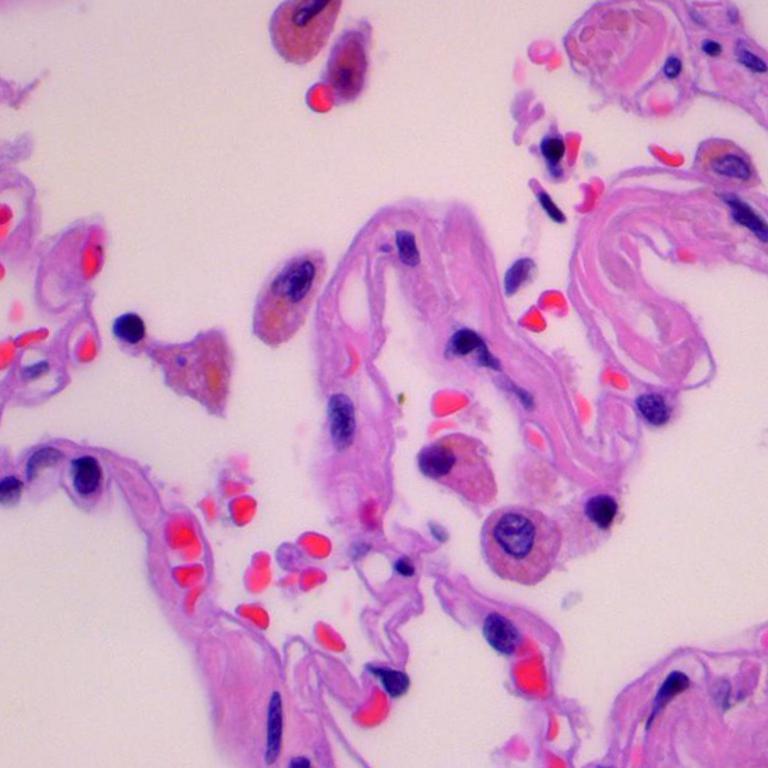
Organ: lung
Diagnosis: benign